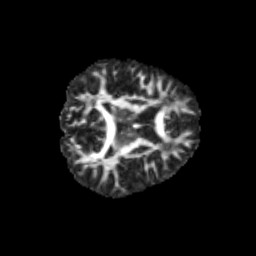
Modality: FA
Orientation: axial
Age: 11
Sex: male
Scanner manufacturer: siemens
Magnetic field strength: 3 T
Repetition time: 3.8 s
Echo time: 0.07 s